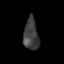
Tissue: lung
Cell type: Fibroblasts
Senescence score: 0.5842
Nuclear area (px): 464
Mean DAPI intensity: 62.746